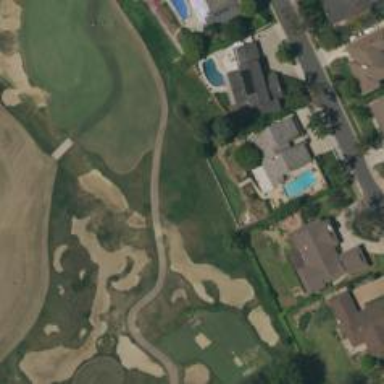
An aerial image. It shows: Path bridge used as golf cartpath.